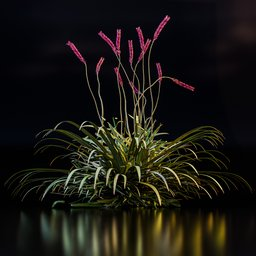
Label: nature